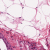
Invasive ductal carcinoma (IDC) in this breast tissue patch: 0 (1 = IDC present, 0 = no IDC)